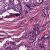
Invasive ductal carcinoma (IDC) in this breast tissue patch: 0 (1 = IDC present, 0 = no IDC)